Question: I need to add a rain particle effect to my app, I have been having a tough time finding ways to actually execute this idea.
I tried following this CALayer approach tutorial : <URL> but I am not quite sure if this is the best approach, considering the new iOS 7 SpriteKit Particle Emitter available in Xcode 5.
I have already created the '.sks' file and it's in my Hierarchy, but I am still unable to add it to my storyboard / project.
With that being said,
UPDATE:
I have followed the direction provided in an answer by fellow SO member: AyatollahAndy, please see his answer below. Although I was able to display the 'SKScene' in my 'view' the app crashes when any touch event is received. I get the following:
Thanks
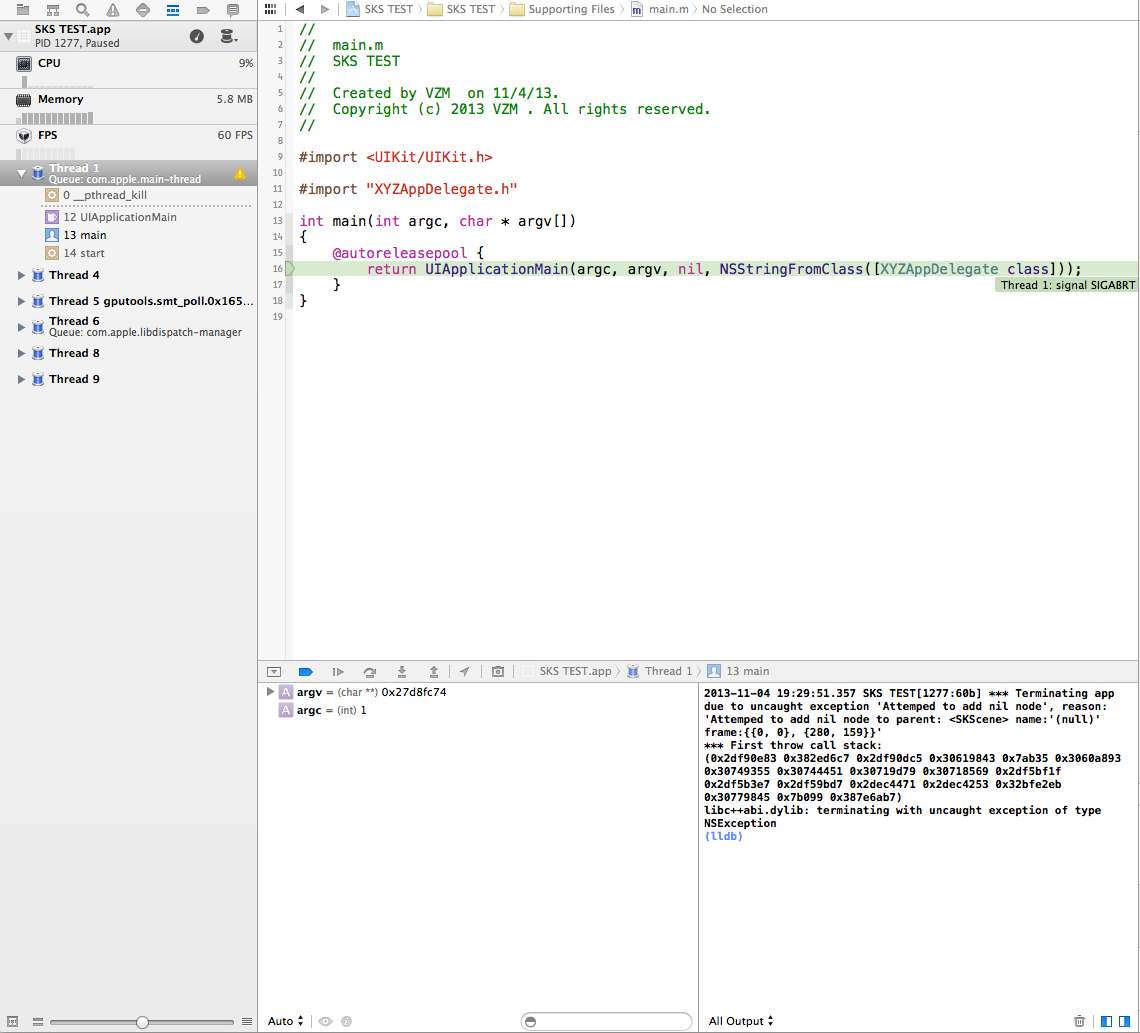
Answer: Create a 'SKScene' in your 'UIView' to add a 'SKEmitterNode' particle effect.
One way of doing this:
1.In storyboard (or programatically if you prefer) add a View object on top of the existing View and resize it to your needs.
2.Change the class of the new view to 'SKView'
3.In your view controller .h file create a property for the 'SKView':
'''
@property IBOutlet SKView *skView;
'''
4.Link the 'SKView' on your storyboard to the skView property.
5.Create a new class, subclassing 'SKScene'. MyScene.h will look like:
'''
#import <SpriteKit/SpriteKit.h>
@interface MyScene : SKScene
@end
'''
MyScene.m below contains code to create a particle effect whenever and wherever the SKView is touched.
'''
#import "MyScene.h"
@implementation MyScene
-(id)initWithSize:(CGSize)size {
if (self = [super initWithSize:size]) {
/* Setup your scene here */
self.backgroundColor = [SKColor colorWithRed:0.15 green:0.15 blue:0.3 alpha:1.0];
SKLabelNode *myLabel = [SKLabelNode labelNodeWithFontNamed:@"Chalkduster"];
myLabel.text = @"Hello, World!";
myLabel.fontSize = 30;
myLabel.position = CGPointMake(CGRectGetMidX(self.frame),
CGRectGetMidY(self.frame));
[self addChild:myLabel];
}
return self;
}
//particle explosion - uses MyParticle.sks
- (SKEmitterNode *) newExplosion: (float)posX : (float) posy
{
SKEmitterNode *emitter = [NSKeyedUnarchiver unarchiveObjectWithFile:[[NSBundle mainBundle] pathForResource:@"MyParticle" ofType:@"sks"]];
emitter.position = CGPointMake(posX,posy);
emitter.name = @"explosion";
emitter.targetNode = self.scene;
emitter.numParticlesToEmit = 1000;
emitter.zPosition=2.0;
return emitter;
}
-(void)touchesBegan:(NSSet *)touches withEvent:(UIEvent *)event {
/* Called when a touch begins */
for (UITouch *touch in touches) {
CGPoint location = [touch locationInNode:self];
//add effect at touch location
[self addChild:[self newExplosion:location.x : location.y]];
}
}
-(void)update:(CFTimeInterval)currentTime {
/* Called before each frame is rendered */
}
@end
'''
6.In your main view controller, include your scene class:
'''
#import "MyScene.h"
'''
and add code to viewDidLoad to initialise the SKView:
'''
- (void)viewDidLoad
{
[super viewDidLoad];
// Configure the SKView
SKView * skView = _skView;
skView.showsFPS = YES;
skView.showsNodeCount = YES;
// Create and configure the scene.
SKScene * scene = [MyScene sceneWithSize:skView.bounds.size];
scene.scaleMode = SKSceneScaleModeAspectFill;
// Present the scene.
[skView presentScene:scene];
}
'''
You should then have a working 'SKScene' within your main 'UIView'.